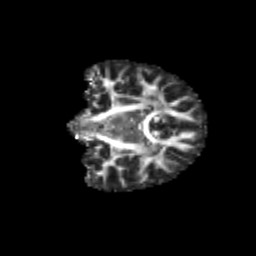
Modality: FA
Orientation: coronal
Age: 13
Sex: female
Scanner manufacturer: siemens
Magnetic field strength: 3 T
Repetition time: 3.8 s
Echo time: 0.07 s